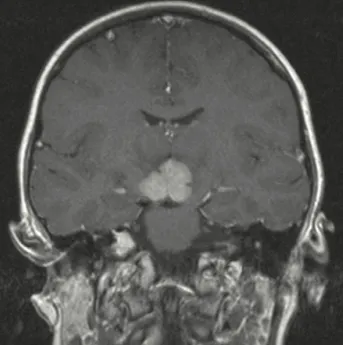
MRI of Case 1 (suprasellar germinoma). (A and B) representative sagittal and coronal views, respectively, at the time of presentation.
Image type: radiology (mri)